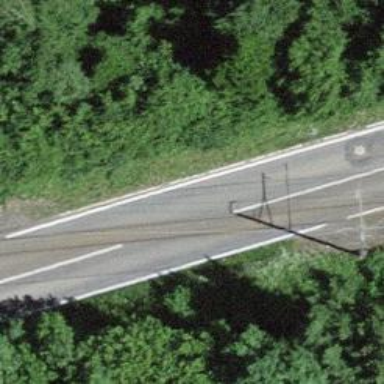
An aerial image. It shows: Tertiary road with asphalt surface that includes shared lane for cyclists.